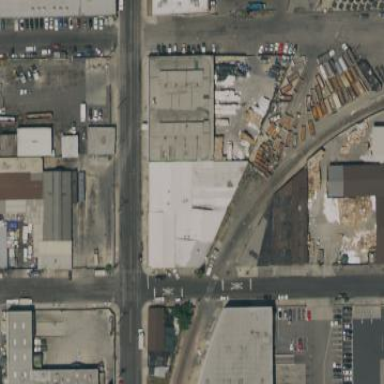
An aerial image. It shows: Industrial building.